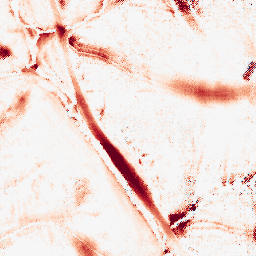
Category: morphological
Decomposition family: tophat
Decomposition parameters: size: 20
mode: white
Upsampling method: regularized
Upsampling parameters: scale: 4
lambda_reg: 0.1
Upsampling scale: 4